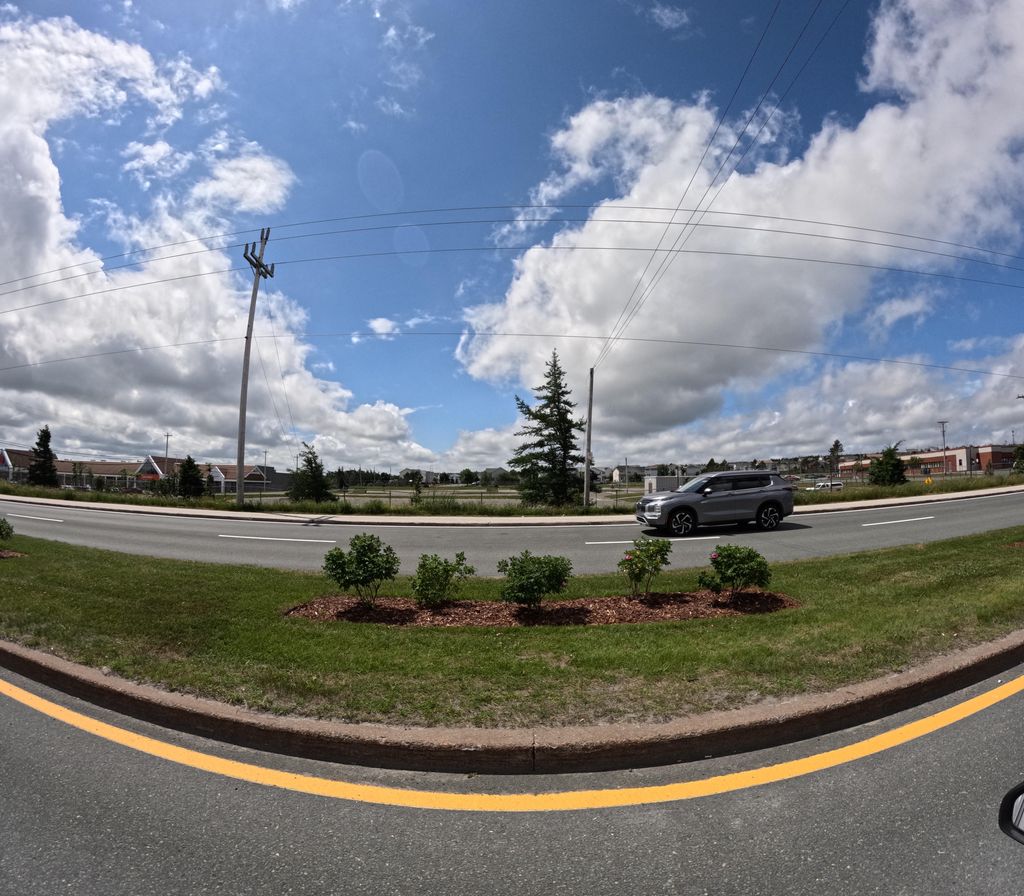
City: st_johns